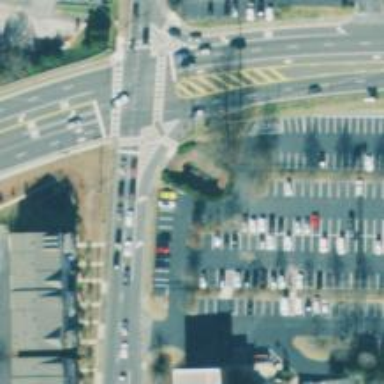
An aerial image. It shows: Zebra crossing on the road.